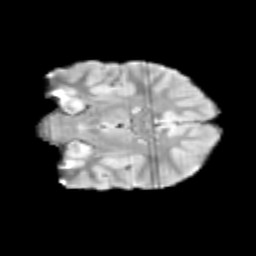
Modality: T2w
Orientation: coronal
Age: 9
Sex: male
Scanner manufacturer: siemens
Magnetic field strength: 3 T
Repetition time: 3.8 s
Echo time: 0.07 s